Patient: sex M, age 43
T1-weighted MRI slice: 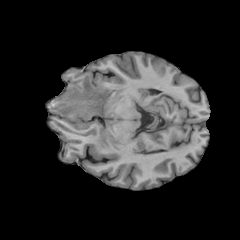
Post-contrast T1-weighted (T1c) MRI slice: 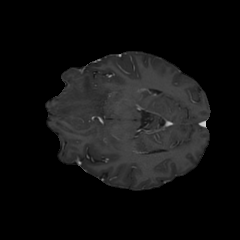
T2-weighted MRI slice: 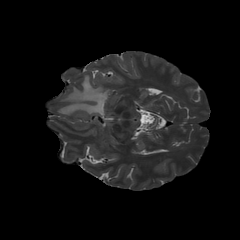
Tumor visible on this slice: yes
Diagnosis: Glioblastoma, IDH-wildtype
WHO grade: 4